Question: im facing error when sending email. here is the error

what is the actual error for this exception because i newbie in in this, by the way here is my code line:
'''
Try
Dim SmtpServer As New SmtpClient()
Dim mail As New MailMessage()
SmtpServer.Credentials = New _
Net.NetworkCredential("test@gmail.com", "passwordexample")
SmtpServer.EnableSsl = True
SmtpServer.Port = 587
SmtpServer.Host = "smtp.gmail.com"
mail = New MailMessage()
mail.From = New MailAddress("test@gmail.com")
mail.To.Add("examplemail@gmail.com")
mail.Subject = "Change Request Submitted"
mail.Body = "Dear User, " & Environment.NewLine & Environment.NewLine & Environment.NewLine & Environment.NewLine & "One Notification have been submitted," & Environment.NewLine & "Please check the change request on the intranet application"
//ad this line the error SmtpServer.Send(mail)
SmtpServer.EnableSsl = True
MsgBox("Notification emailed successfully")
Catch ex As Exception
MsgBox(ex.ToString)
End Try
'''
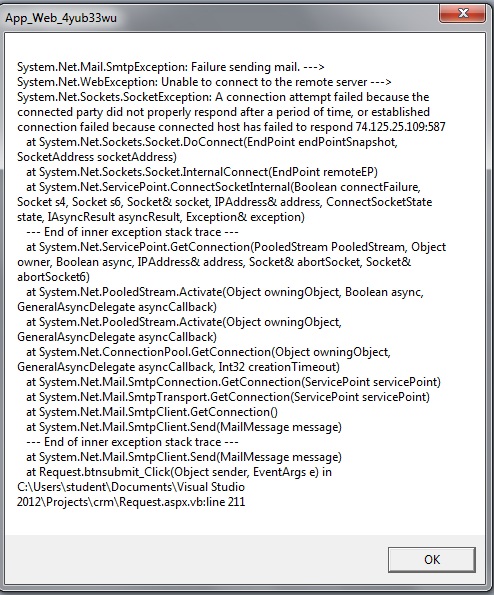
Answer: Please see this answer...
<URL>
If you still can't send the email....
Have you enabled POP or IMAP in Gmail?
Sign in to the Gmail web interface.Open the 'Forwarding and POP/IMAP' tab on your 'Settings' page, and configure IMAP or POP. After enabling this in Gmail, make sure you click 'Save Changes' so Gmail can communicate with your mail client.
If you have 2 step verification..
Get an Application-Specific Password
Google will automatically generate a password that you will need only once, when you set up Google Mail on your mobile device or email software. You can easily generate a password for each device or email software you want to use.
Step 1:
At the bottom of the 2-step verification screen, next to Application-specific passwords, click Manage application-specific passwords. The Authorized Access to your Google Account screen will open.
Step 2:
On the Authorized Access to your Google Account screen, in the Name field, type in a name to help you remember what application you are using to access your account and click Generate password. You will then see a password which you will use to configure your mobile device or email software. Keep this screen open until you are ready to enter the password (see part 4, below). The password creation with the device name will show at the bottom. When you are done using the password, click Done.
Step 3:
To set up a password for another device or email software, simply type in the name of it in the Name field and click Generate password. You will receive another password.
See more here...
<URL>